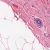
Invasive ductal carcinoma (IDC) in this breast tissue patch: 0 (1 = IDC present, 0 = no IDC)